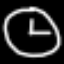
Label: clock